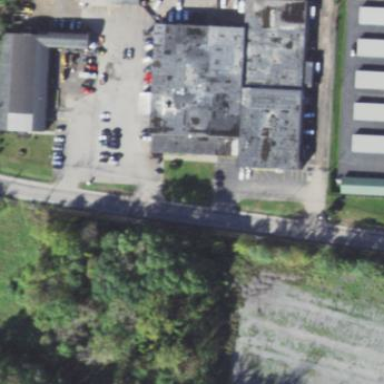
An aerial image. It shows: Commercial building.